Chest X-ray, PA view. Patient: 52 years old, sex F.
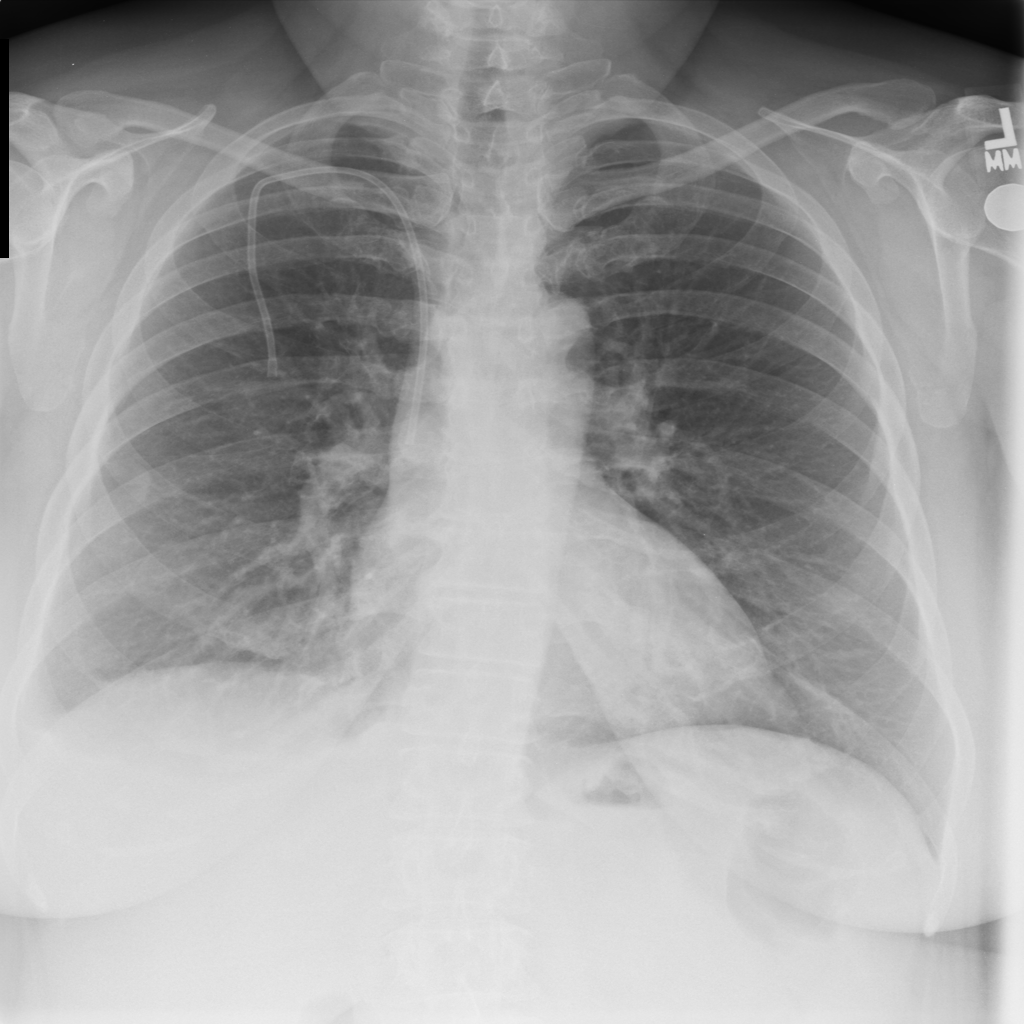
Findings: Pleural_Thickening